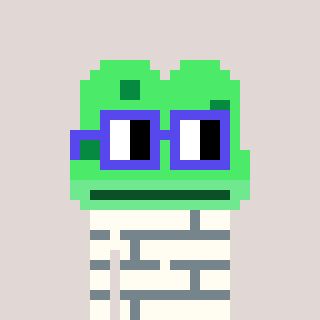
a pixel art character with square blue glasses, a frog-shaped head and a grayscale-colored body on a warm background